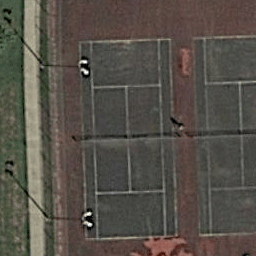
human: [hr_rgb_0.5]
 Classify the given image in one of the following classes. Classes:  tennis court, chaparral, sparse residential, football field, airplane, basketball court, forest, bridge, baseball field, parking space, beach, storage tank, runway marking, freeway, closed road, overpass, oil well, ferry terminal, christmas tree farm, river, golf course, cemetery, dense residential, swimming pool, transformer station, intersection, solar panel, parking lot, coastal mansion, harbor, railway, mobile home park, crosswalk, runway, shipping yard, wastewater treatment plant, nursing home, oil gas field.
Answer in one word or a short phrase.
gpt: tennis court